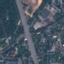
Land use / land cover: Highway